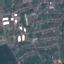
Label: Residential